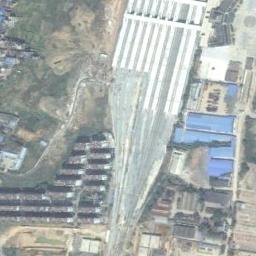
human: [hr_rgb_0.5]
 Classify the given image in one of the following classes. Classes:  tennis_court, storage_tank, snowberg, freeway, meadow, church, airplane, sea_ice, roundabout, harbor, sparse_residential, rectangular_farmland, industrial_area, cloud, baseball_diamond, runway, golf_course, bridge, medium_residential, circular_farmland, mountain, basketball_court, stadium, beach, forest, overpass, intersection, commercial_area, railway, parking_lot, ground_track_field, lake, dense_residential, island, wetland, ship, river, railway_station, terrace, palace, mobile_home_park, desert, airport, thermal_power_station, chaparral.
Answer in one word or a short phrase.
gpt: railway_station